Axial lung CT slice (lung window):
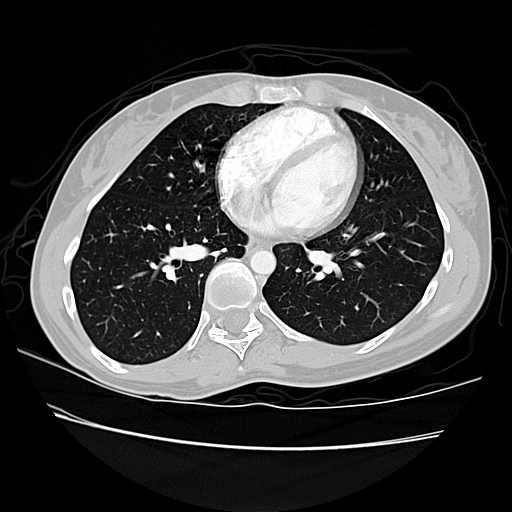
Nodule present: no